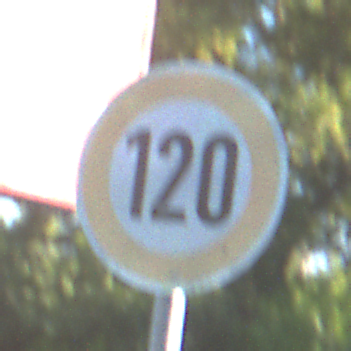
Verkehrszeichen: Geschwindigkeit120
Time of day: MorningAfternoon
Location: Outdoor (Urban)
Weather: Clear
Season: NotSpecified
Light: Natural